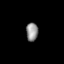
Tissue: prostate
Cell type: NK cells
Senescence score: 0.3519
Nuclear area (px): 215
Mean DAPI intensity: 144.726